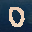
Label: 0